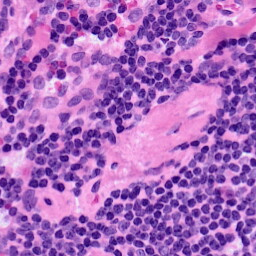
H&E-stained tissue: LymphNode